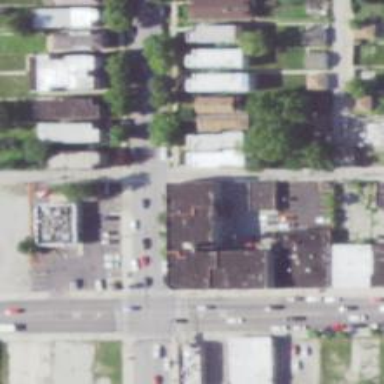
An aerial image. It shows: Alley classified as service road.